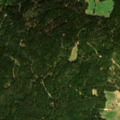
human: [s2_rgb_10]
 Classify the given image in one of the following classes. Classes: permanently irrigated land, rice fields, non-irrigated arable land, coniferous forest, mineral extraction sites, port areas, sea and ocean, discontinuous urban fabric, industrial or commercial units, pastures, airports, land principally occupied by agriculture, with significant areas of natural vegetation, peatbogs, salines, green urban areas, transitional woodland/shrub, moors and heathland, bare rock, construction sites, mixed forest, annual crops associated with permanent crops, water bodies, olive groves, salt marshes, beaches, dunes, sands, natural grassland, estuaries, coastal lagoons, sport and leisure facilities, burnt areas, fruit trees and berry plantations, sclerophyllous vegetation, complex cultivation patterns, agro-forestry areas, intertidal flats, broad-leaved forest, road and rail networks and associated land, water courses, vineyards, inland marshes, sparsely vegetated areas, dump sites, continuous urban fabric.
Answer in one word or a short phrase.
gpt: pastures, coniferous forest, mixed forest